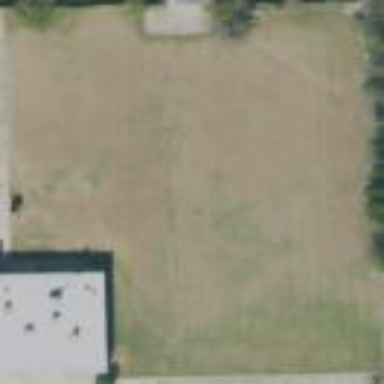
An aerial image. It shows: Grassy plot designated for zoning purposes.